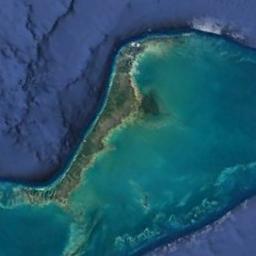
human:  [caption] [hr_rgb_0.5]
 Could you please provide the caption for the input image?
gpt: The long strip island has a large reef and some ups and downs are on the ocean floor  .

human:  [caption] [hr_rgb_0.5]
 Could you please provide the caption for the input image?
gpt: The water next to the island is blue .

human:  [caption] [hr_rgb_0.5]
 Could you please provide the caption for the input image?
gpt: The long island divides the sea into two parts .

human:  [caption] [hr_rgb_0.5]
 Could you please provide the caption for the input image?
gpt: The long strip of island divides the seawater into dark blue and light blue .

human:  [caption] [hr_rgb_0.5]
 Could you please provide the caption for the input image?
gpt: A long strip of island between deep blue seawater and green seawater .